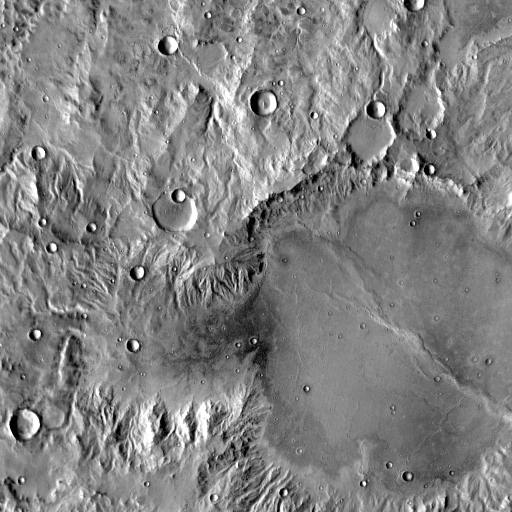
Crater classes present: Background, Other, Buried